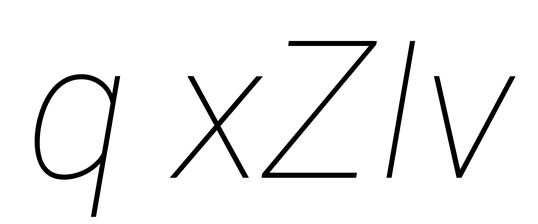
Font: Roboto-Italic_Thin_Italic